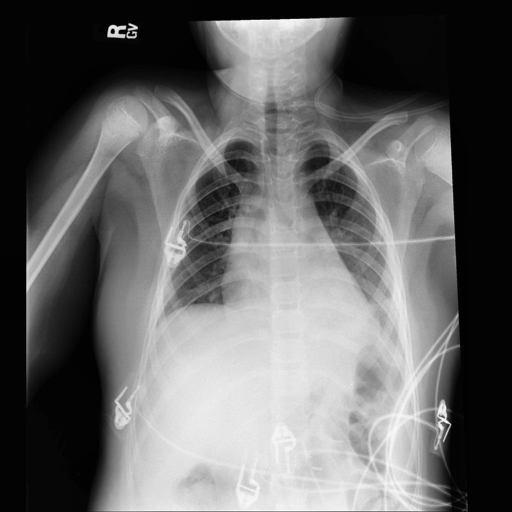
Finding: NORMAL